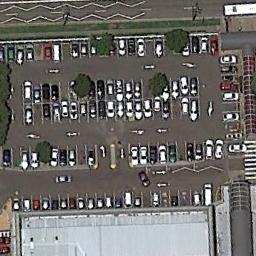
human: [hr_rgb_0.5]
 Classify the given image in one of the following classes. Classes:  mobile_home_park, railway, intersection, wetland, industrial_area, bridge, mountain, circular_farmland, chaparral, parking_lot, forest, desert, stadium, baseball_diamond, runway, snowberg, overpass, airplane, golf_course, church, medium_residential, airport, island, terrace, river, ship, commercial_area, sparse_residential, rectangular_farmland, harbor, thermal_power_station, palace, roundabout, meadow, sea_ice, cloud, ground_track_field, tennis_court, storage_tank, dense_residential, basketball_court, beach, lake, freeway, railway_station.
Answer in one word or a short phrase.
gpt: parking_lot